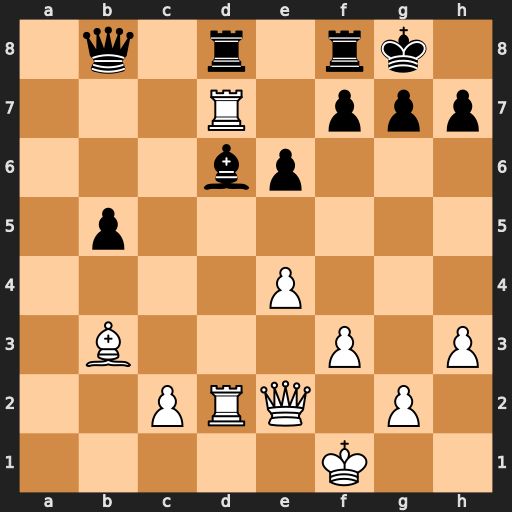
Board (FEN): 1q1r1rk1/3R1ppp/3bp3/1p6/4P3/1B3P1P/2PRQ1P1/5K2
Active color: w
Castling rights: -
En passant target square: -
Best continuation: R2xd6 Rxd7 Rxd7